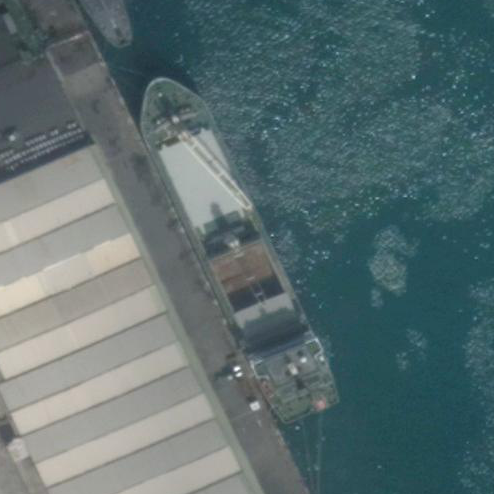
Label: Cargo_ship